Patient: sex F, age 44
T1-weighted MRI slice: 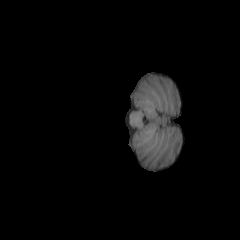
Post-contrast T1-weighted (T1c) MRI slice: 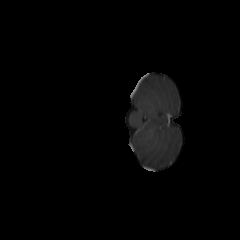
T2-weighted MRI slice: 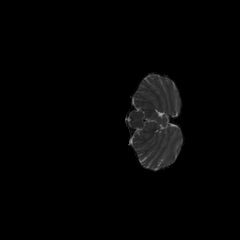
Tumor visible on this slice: no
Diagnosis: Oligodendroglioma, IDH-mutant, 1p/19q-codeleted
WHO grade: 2